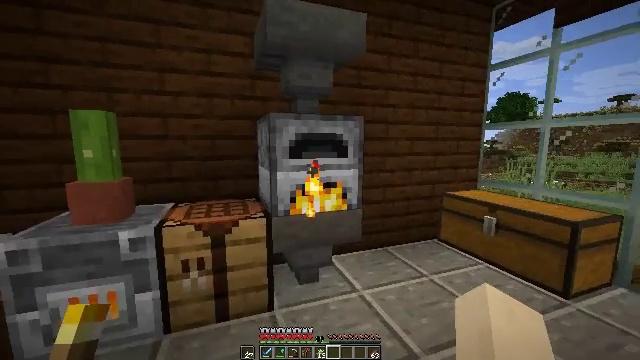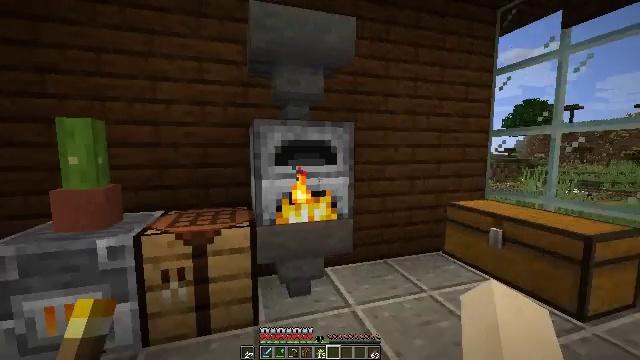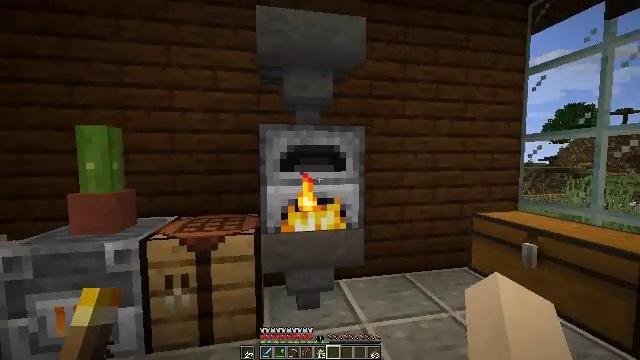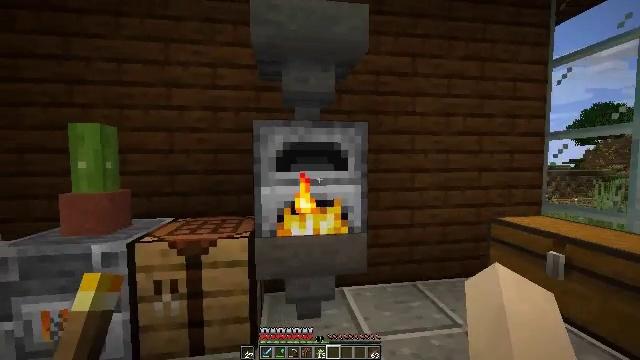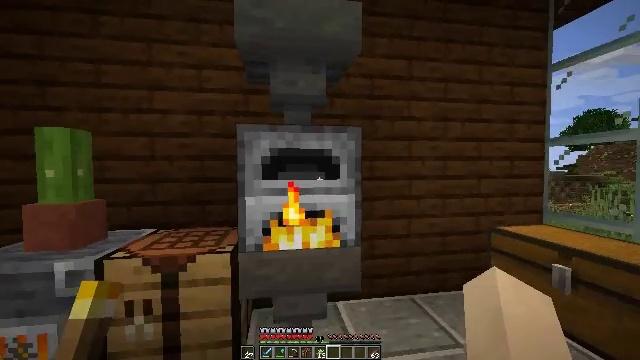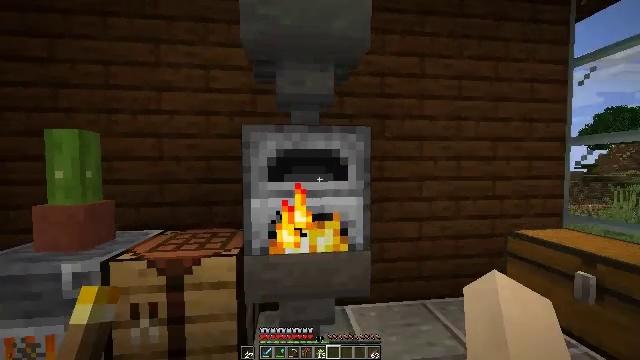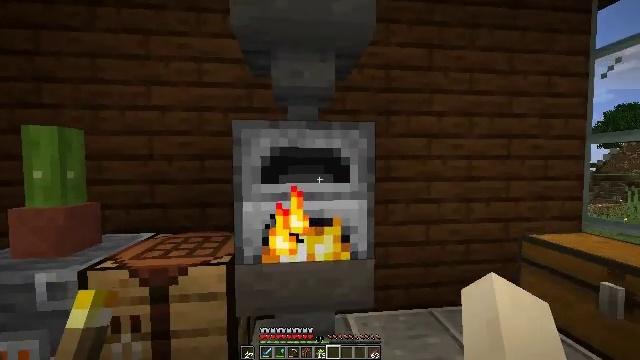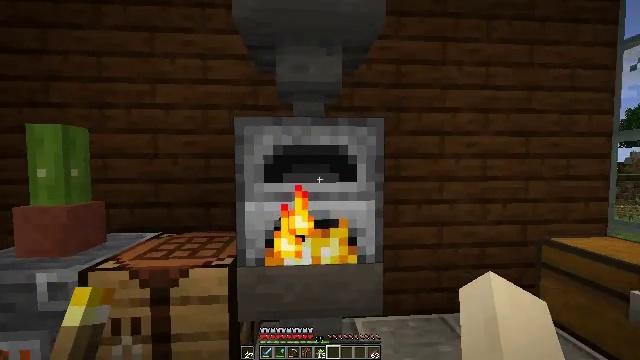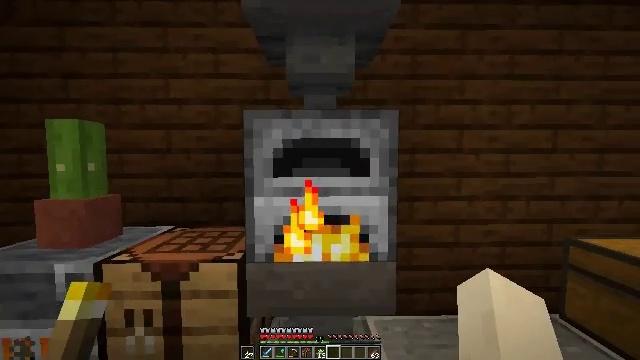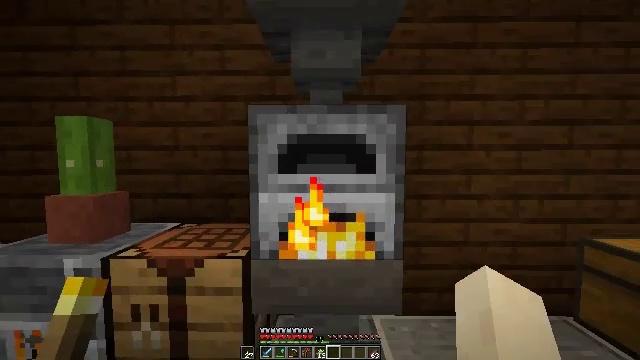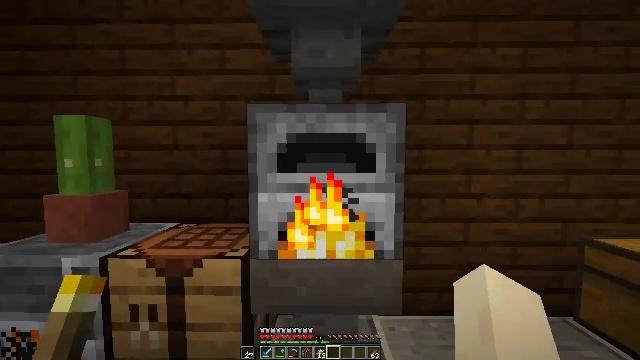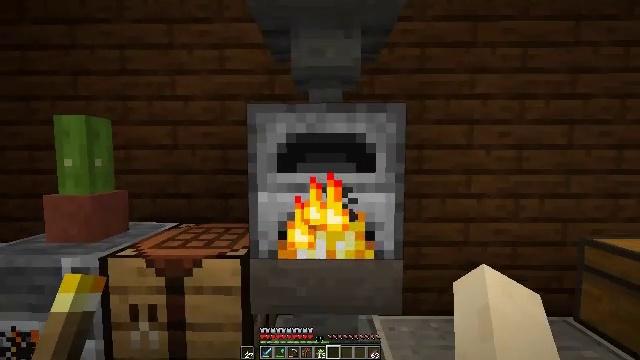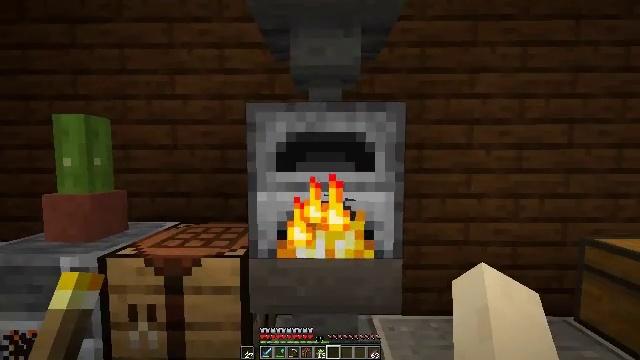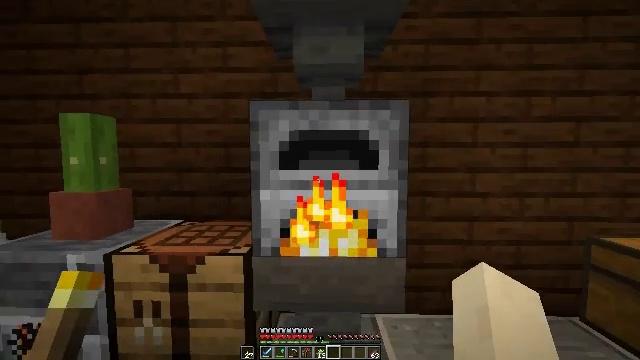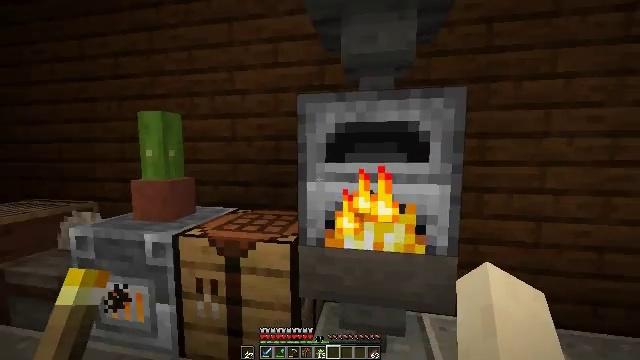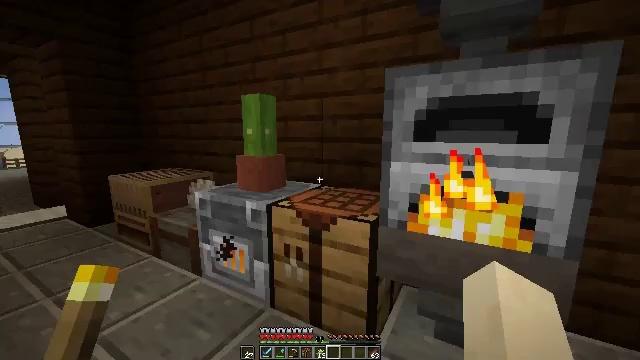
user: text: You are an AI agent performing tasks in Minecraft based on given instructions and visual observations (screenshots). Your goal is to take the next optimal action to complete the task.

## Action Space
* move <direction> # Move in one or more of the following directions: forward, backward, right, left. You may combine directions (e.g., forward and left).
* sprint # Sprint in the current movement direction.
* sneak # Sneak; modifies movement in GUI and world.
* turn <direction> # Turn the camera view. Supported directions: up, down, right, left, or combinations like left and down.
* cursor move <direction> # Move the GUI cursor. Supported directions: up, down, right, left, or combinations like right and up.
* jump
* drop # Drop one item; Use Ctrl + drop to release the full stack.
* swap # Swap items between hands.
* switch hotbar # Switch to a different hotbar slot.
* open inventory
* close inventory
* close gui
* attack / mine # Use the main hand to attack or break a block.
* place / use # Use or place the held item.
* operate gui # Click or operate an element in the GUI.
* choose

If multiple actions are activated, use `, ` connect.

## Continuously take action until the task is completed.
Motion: motion action
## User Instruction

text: Attack the potted cactus to pick it up.
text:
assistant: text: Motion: move forward and move right, turn left and up
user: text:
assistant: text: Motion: move forward and move right, turn left and up
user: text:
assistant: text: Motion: move forward, turn left
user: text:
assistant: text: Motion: move forward, turn up
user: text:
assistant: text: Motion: move forward, turn left
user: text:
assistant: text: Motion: no_op
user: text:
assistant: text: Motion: turn left
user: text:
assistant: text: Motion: turn left
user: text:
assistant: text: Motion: turn left
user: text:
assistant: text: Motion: no_op
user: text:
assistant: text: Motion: no_op
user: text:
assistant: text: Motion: no_op
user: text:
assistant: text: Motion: no_op
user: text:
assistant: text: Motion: turn left and down
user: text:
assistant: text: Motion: turn left and down
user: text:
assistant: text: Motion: move forward and move left, turn left and down
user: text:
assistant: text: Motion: move forward and move left, turn left
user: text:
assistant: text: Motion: move forward and move left
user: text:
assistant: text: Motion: move forward and move left
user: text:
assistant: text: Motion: move forward and move left
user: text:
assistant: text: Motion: move forward and move left, turn right
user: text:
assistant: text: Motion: move left, turn right and down
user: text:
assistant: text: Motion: turn right and down
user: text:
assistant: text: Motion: turn right
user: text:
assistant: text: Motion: no_op
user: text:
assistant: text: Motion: no_op
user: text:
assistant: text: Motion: no_op
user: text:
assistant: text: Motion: no_op
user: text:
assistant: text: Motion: no_op
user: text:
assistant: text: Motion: no_op